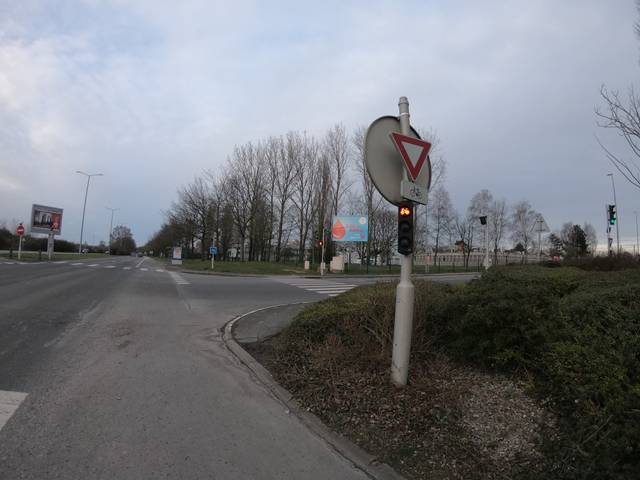
Region: France
Coordinates: 49.206, -0.3613